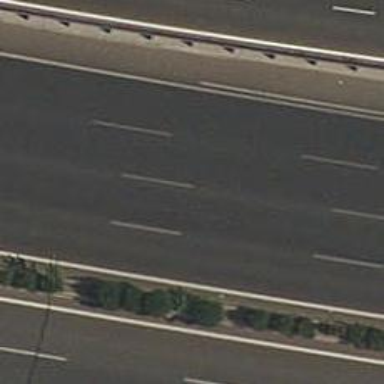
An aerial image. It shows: Asphalt motorway.